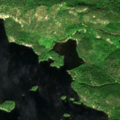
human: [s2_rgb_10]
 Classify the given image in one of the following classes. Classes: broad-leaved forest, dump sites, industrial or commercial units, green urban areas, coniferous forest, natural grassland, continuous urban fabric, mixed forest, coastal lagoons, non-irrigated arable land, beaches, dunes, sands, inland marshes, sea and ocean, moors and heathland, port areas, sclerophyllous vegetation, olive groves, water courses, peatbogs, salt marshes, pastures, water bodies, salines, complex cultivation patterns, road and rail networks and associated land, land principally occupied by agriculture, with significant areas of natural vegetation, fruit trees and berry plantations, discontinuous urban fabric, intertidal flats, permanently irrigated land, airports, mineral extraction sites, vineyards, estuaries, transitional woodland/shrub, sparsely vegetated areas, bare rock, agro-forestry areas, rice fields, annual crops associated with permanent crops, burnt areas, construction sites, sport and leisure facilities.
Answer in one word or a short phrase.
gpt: coniferous forest, water bodies